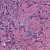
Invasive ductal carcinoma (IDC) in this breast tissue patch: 1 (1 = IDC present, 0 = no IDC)